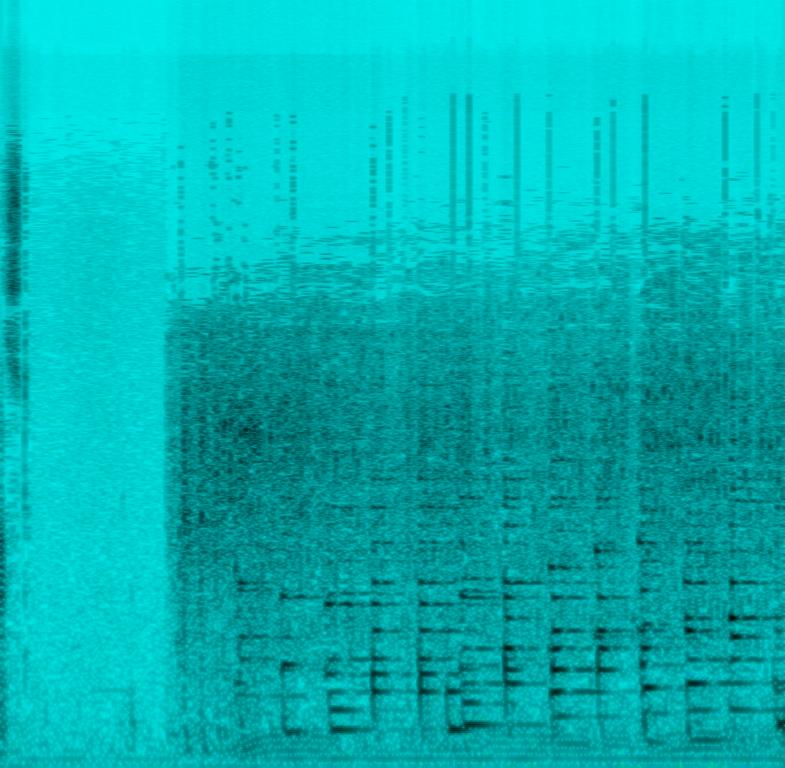
This song features a piano melody being played. It is played on an ascending scale. The sound of a plane propeller is played on top of this music. At the end; a male voice is heard in a narrating tone. There are no other instruments in this song and no vocal melody is sung in this clip. This music can be played in a classic silent movie.